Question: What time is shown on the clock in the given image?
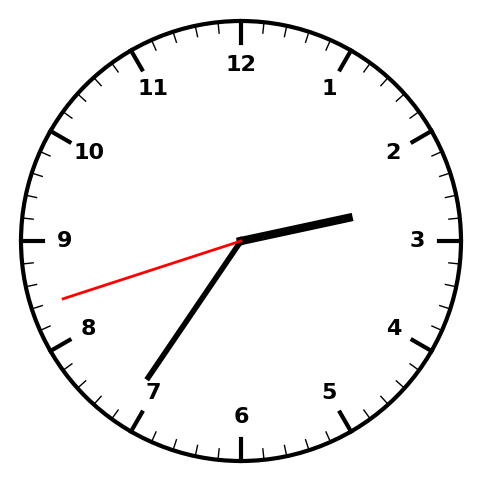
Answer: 02:35:42